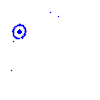
Particle: pion